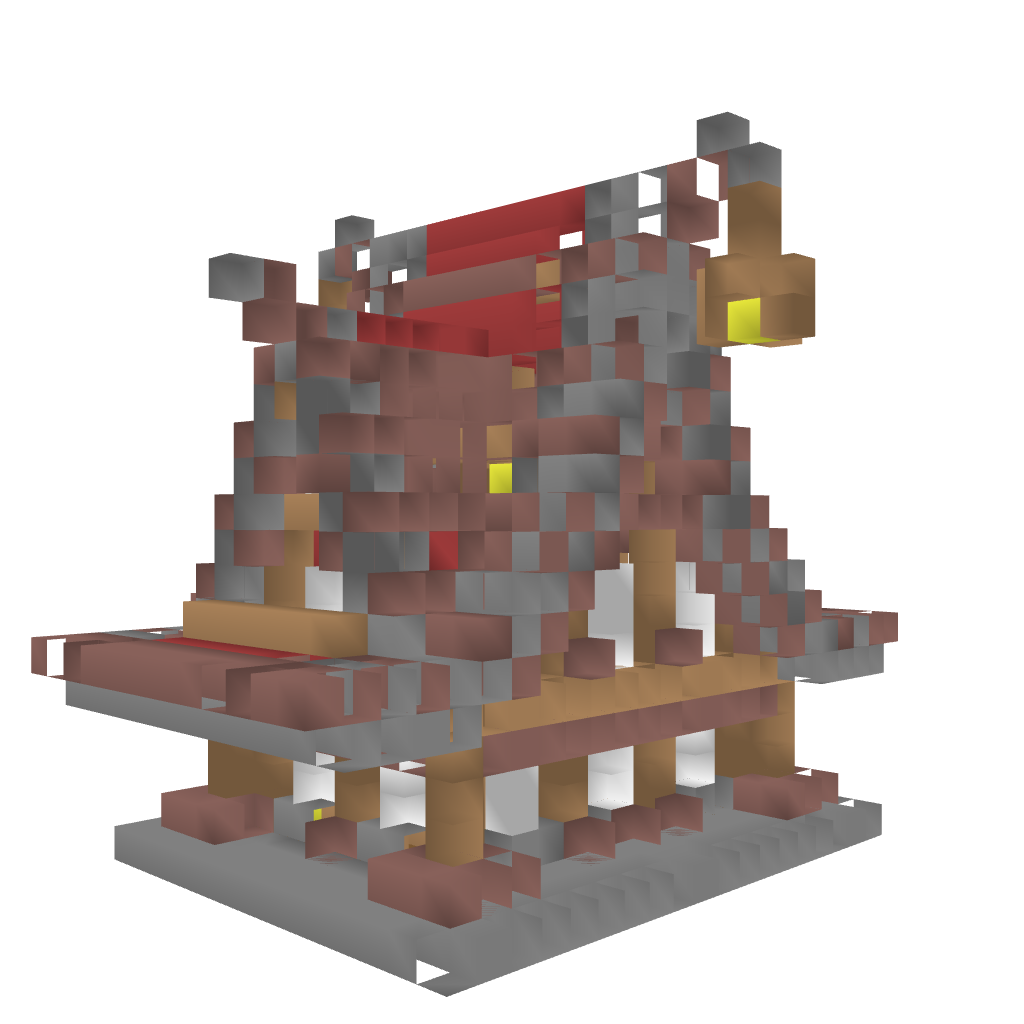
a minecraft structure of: EuroAsian Style home high quality